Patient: sex F, age 76
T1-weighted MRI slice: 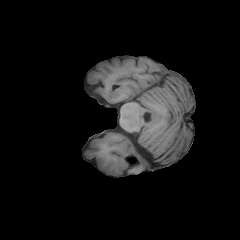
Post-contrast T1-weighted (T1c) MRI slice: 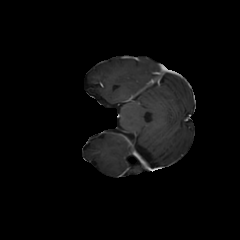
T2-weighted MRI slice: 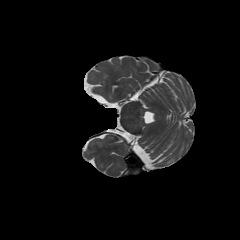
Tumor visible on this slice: no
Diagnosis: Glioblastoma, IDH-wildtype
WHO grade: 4